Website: lowes
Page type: review-order
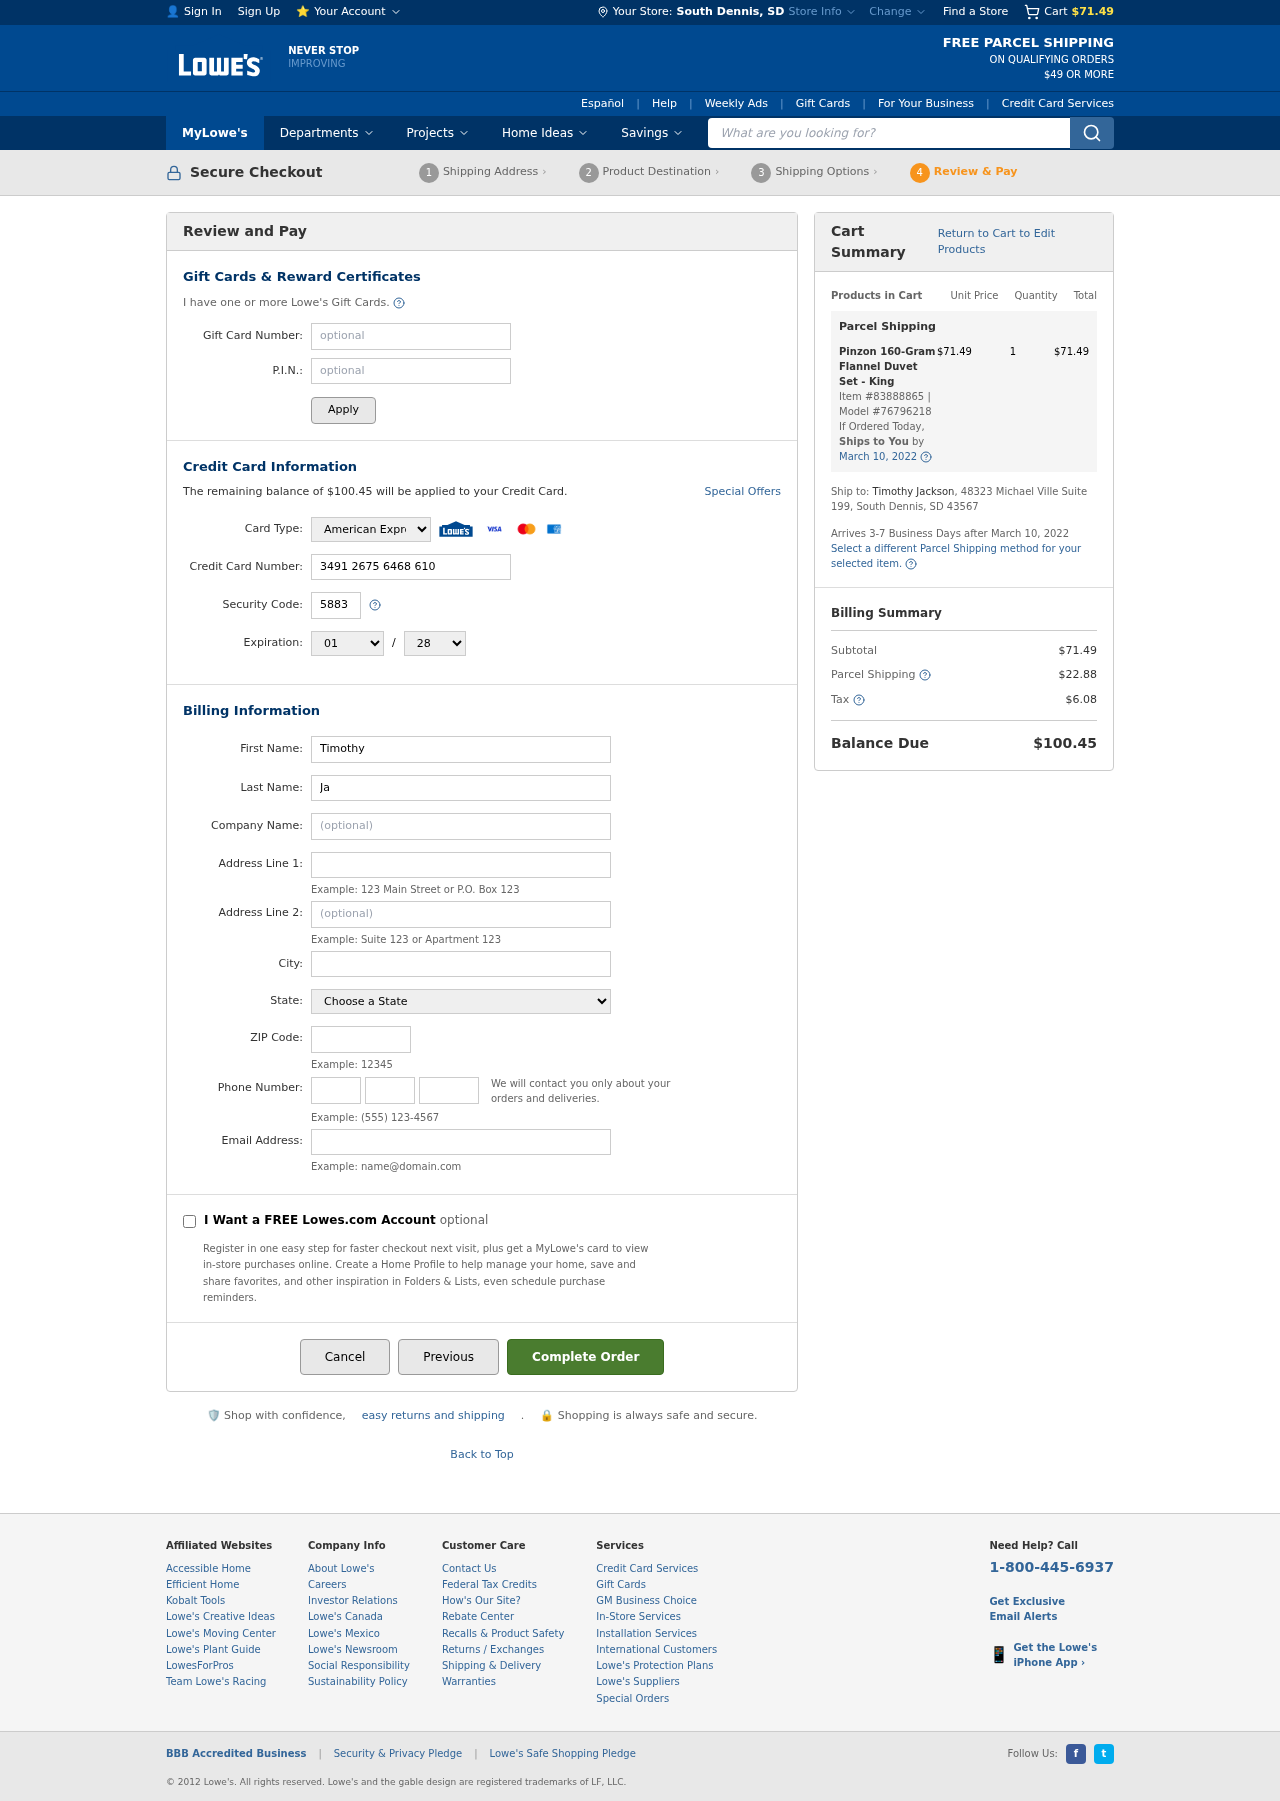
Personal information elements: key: PII_CARD_CVV
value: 5883
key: PII_CARD_EXPIRY_MONTH
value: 01
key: PII_CARD_EXPIRY_YEAR
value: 28
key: PII_CARD_NUMBER
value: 3491 2675 6468 610
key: PII_CARD_TYPE
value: American Express
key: PII_CITY
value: South Dennis
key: PII_CITY_STATE
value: South Dennis, SD
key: PII_COMPANY
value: Garcia, Church and Williams
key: PII_EMAIL
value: timothy.jackson@hotmail.com
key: PII_FIRSTNAME
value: Timothy
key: PII_LASTNAME
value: Jackson
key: PII_PHONE_AREA
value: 291
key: PII_PHONE_PREFIX
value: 310
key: PII_PHONE_SUFFIX
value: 8658
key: PII_POSTCODE
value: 43567
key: PII_STATE
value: South Dakota
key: PII_STREET
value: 48323 Michael Ville Suite 199
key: PII_STREET2
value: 48323 Michael Ville Suite 199
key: PII_FULLNAME2
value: Timothy Jackson
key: PII_STATE_ABBR
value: SD
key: PII_POSTCODE_FULL
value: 43567
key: PII_CITY_STATE_ZIP
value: South Dennis, SD 43567
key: PII_POSTCODE_NUMERIC
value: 43567
Product elements: key: PRODUCT1_NAME
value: Pinzon 160-Gram Flannel Duvet Set - King
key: PRODUCT1_PRICE
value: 71.49
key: PRODUCT1_QUANTITY
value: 1
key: PRODUCT1_ITEM_NUMBER
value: Item #83888865
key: PRODUCT1_MODEL_NUMBER
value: Model #76796218
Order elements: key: ORDER_SUBTOTAL
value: $71.49
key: ORDER_BALANCE_DUE
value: $100.45
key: ORDER_SHIPPING_DATE
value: March 10, 2022
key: ORDER_ITEM_TOTAL
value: $71.49
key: ORDER_SHIPPING_DATE2
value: March 10, 2022
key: ORDER_SHIPPING_COST
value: $22.88
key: ORDER_TAX
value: $6.08
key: ORDER_TOTAL
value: $100.45
Search elements: key: HEADER_SEARCH
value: What are you looking for?